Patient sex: M
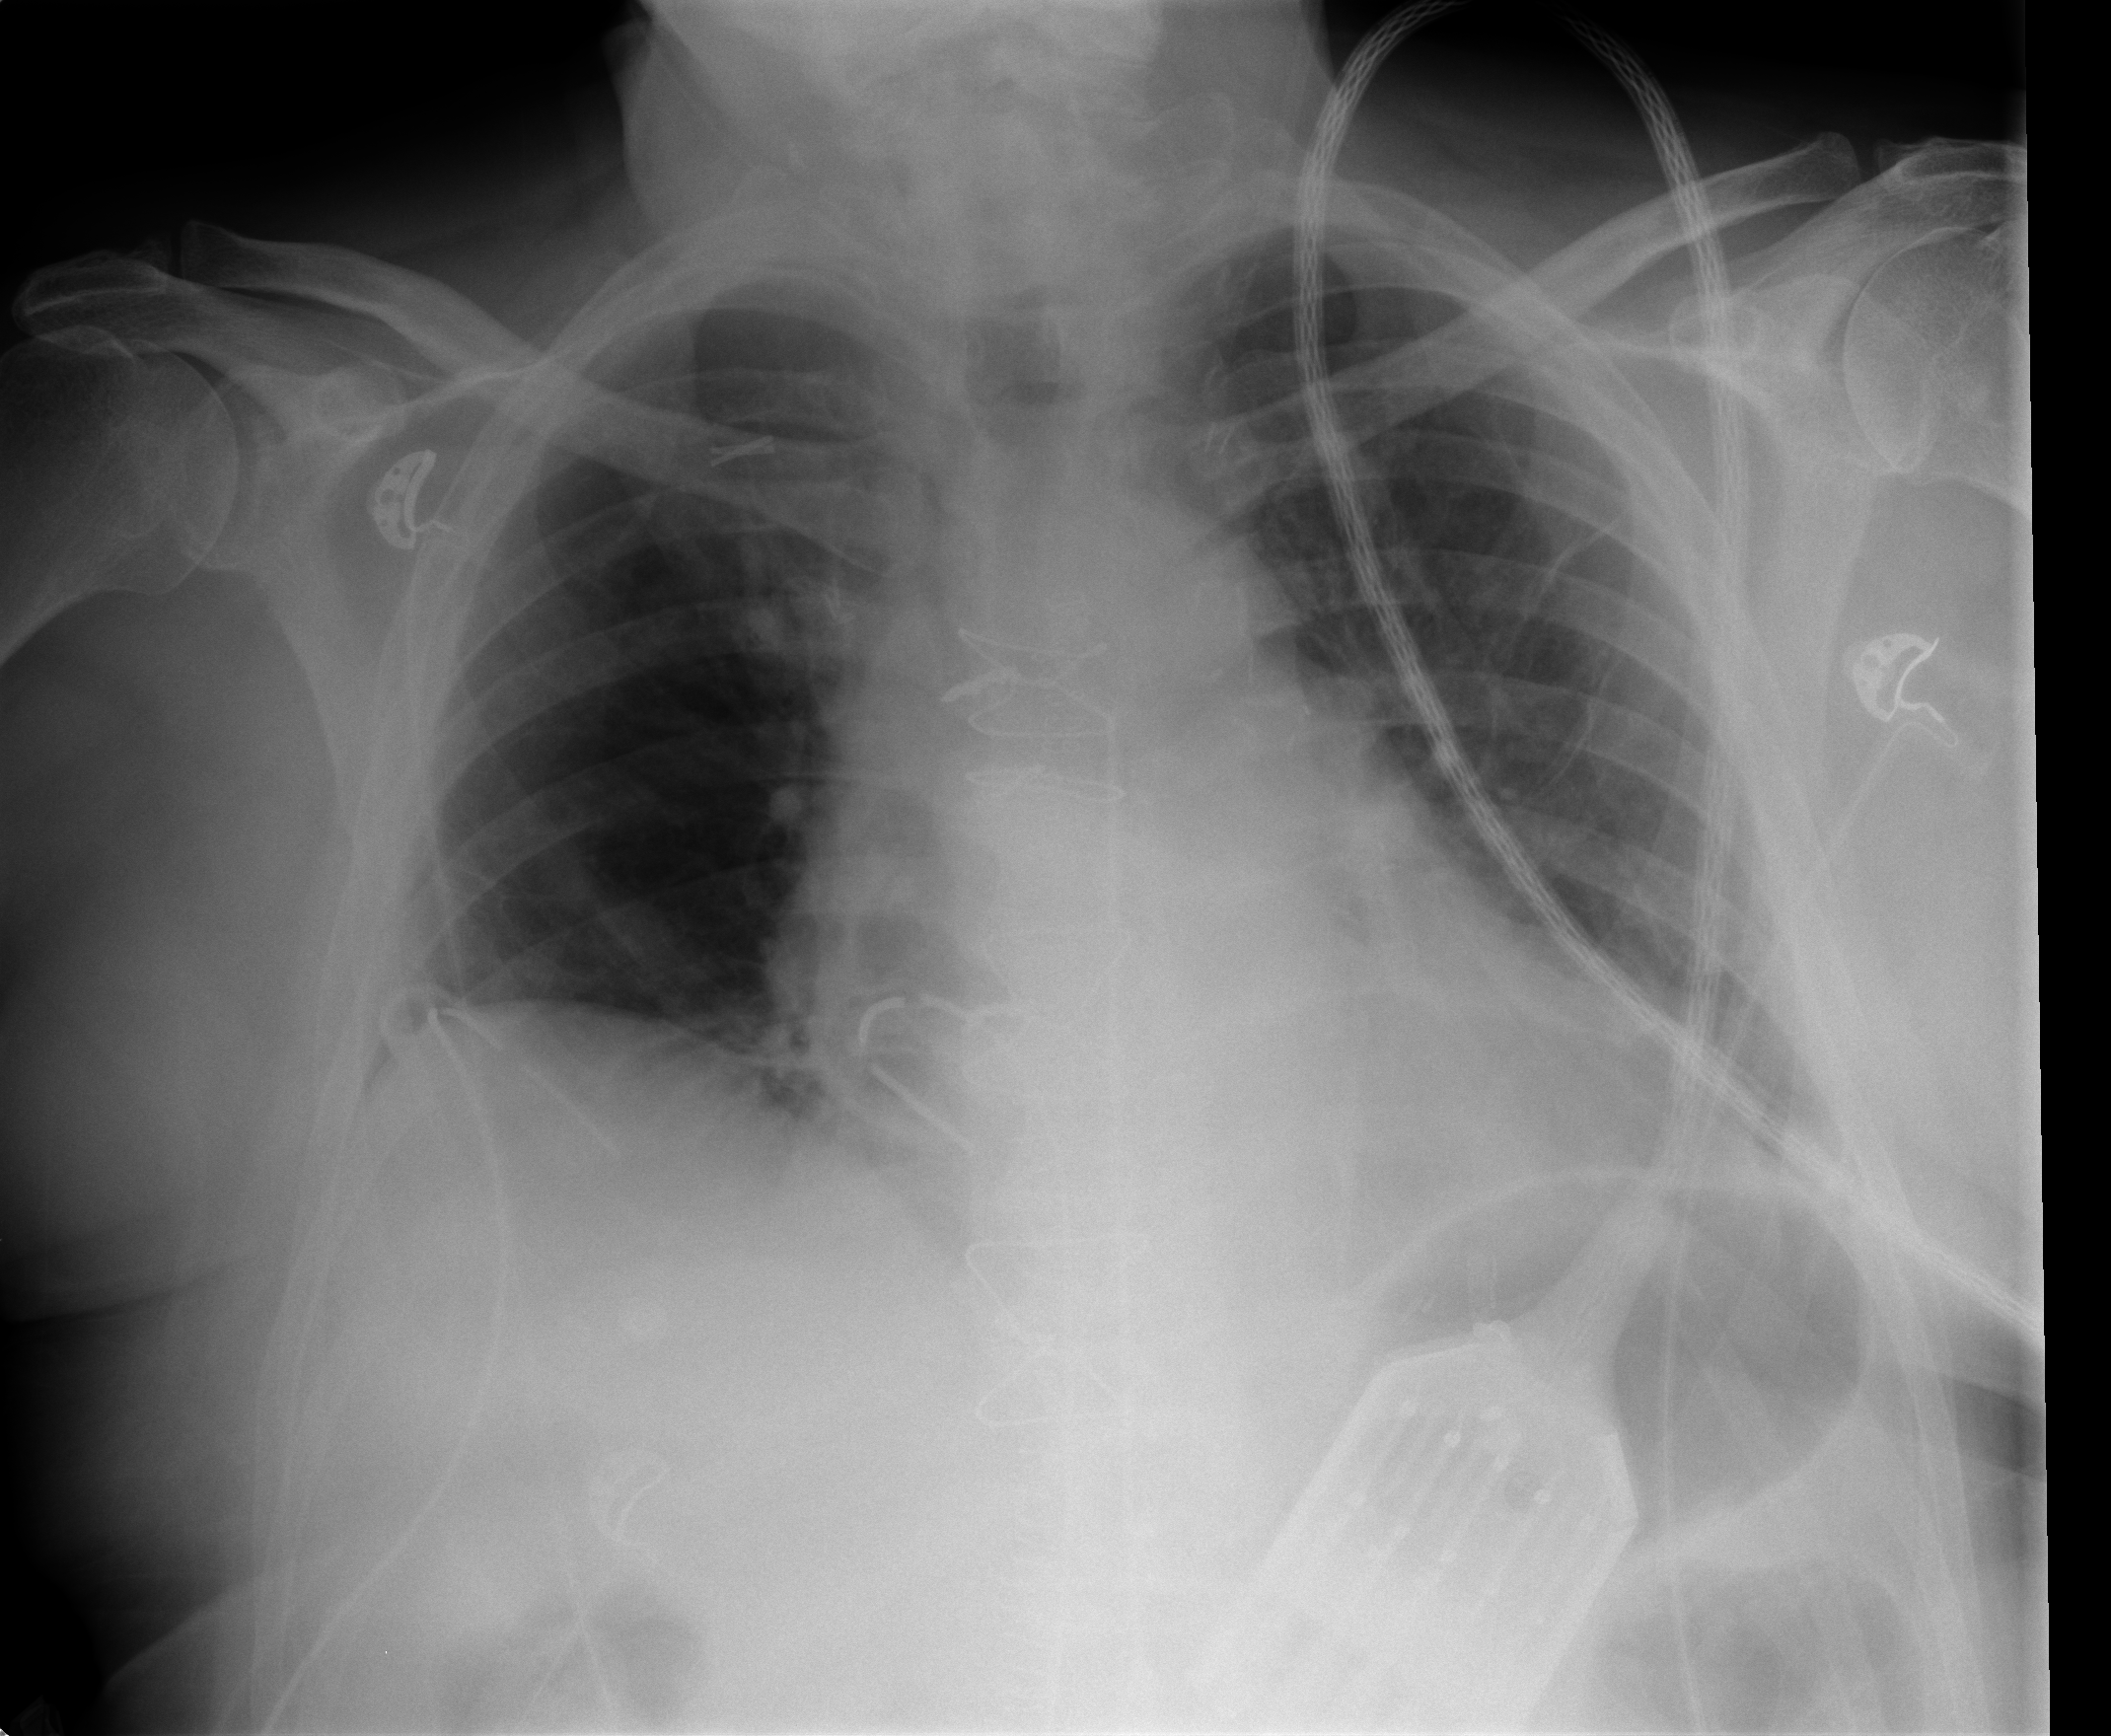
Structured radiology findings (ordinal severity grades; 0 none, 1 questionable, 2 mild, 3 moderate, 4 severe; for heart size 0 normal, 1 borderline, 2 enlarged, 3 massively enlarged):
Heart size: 2
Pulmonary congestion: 0
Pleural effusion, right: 0
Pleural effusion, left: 0
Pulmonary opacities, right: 0
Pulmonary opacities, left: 0
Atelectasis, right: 0
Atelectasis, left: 2